Question: I have some data in excel that I am looping through with VBA in order to create a nested JSON string.
ColumnF contains values a, b and c, in row 1, 2 and 3 respectively.

I am using the following code:
'''
Public Sub Excel_to_json()
Dim mainContainer As New Dictionary, rulesArray As New Collection, rulesContainer As New Dictionary
Dim excelRange As Range
Set excelRange = Cells(1, 1).CurrentRegion
mainContainer("ColumnA") = Cells(1, 1)
mainContainer("ColumnB") = Cells(1, 2)
mainContainer("ColumnC") = Cells(1, 3)
mainContainer("ColumnD") = Cells(1, 4)
rulesContainer("ColumnE") = Cells(1, 5)
rulesContainer("ColumnF") = Array(Cells(1, 6), Cells(2, 6), Cells(3, 6))
rulesContainer("ColumnG") = Cells(1, 7)
rulesContainer("ColumnH") = Cells(1, 8)
rulesContainer("ColumnI") = Cells(1, 9)
rulesContainer("ColumnJ") = Cells(1, 10)
rulesContainer("ColumnK") = Cells(1, 11)
rulesContainer("ColumnL") = Cells(1, 12)
rulesContainer("ColumnM") = Cells(1, 13)
rulesContainer("ColumnN") = Cells(1, 14)
rulesArray.Add rulesContainer
mainContainer.Add "rules", rulesArray
Debug.Print ConvertToJson(mainContainer, Whitespace:=2)
End Sub
'''
I get the results I want, namely:
'''
{
"ColumnA": 1,
"ColumnB": 2,
"ColumnC": 3,
"ColumnD": 4,
"rules": [
{
"ColumnE": 5,
"ColumnF": [
"a",
"b",
"c"
],
"ColumnG": 7,
"ColumnH": 8,
"ColumnI": 9,
"ColumnJ": 10,
"ColumnK": 11,
"ColumnL": 12,
"ColumnM": 13,
"ColumnN": 14
}
]
}
'''
My question is rather how I replace the following piece of code:
'rulesContainer("ColumnF") = Array(Cells(1, 6), Cells(2, 6), Cells(3, 6))' in order to load a dynamic array which could have a different number of objects inside? In order words, since I might have a variable number of objects inside the array (not just [ "a", "b", "c" ]), is it possible to load the array so that it becomes dynamic [ "?", "?", "?", "?", "?", "?" ]? How can we load such array using VBA? Any help appreciated.
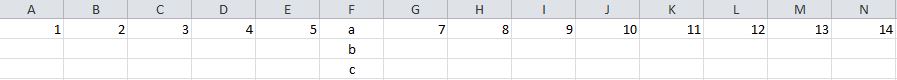
Answer: The trick is to use 'WorksheetFunction.Transpose()' to convert the range values from 2 dimensional array that has only 1 column to 1 dimensional array.
> '''
rulesContainer("ColumnF") = WorksheetFunction.Transpose(Range("F1", Cells(Rows.Count, "F").End(xlUp)).Value)
'''
<URL>